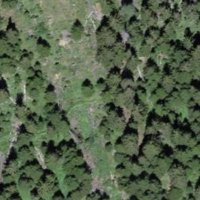
EUNIS habitat code: 43
Species observed at this site:
Neottia ovata